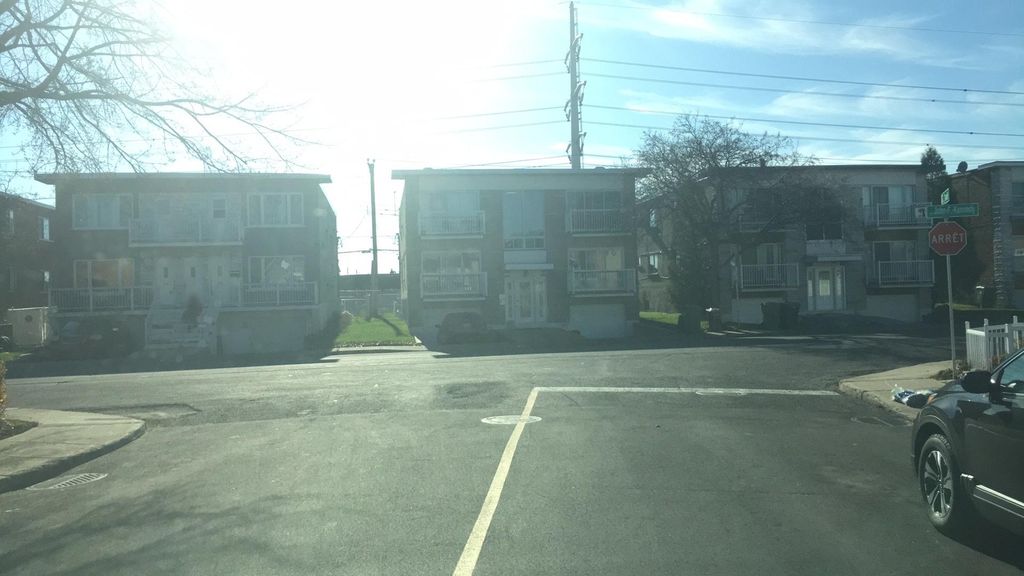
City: montreal